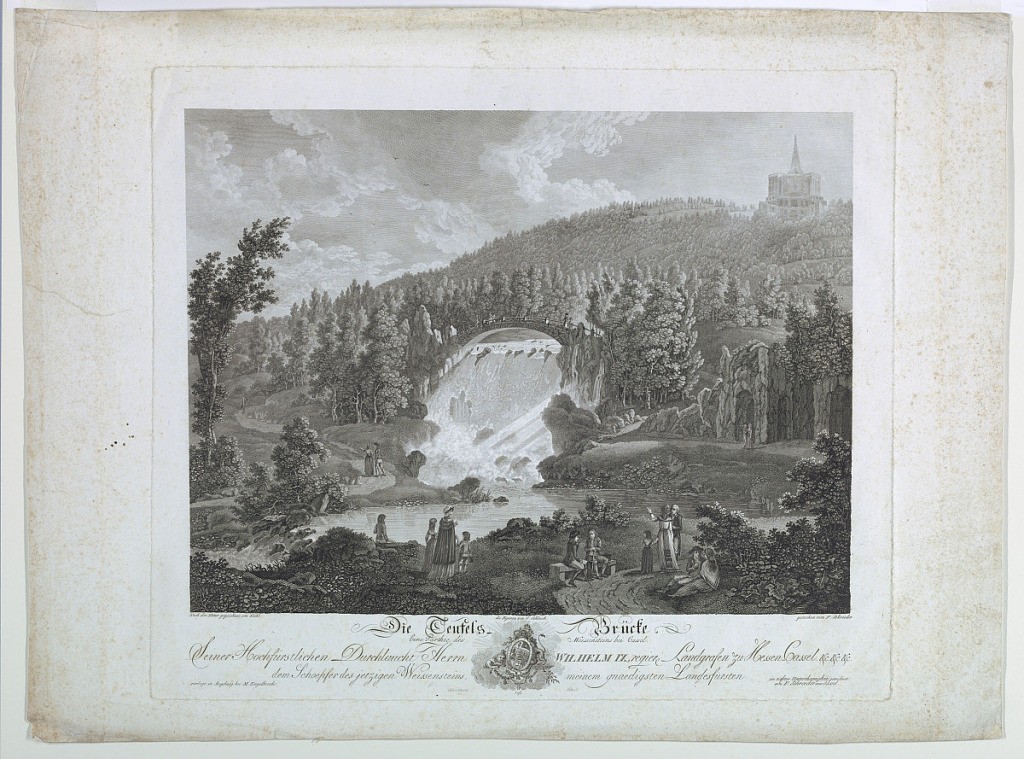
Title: The Devil's Bridge, near Cassel, Germany
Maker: Friedrich Schroeder, German, 1768 - 1839
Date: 1796
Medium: Engraving on paper
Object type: Print
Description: A wooded landscape with a large waterfall in the center spanned by a stone bridge. Numberous figures, some on a road in the foreground.